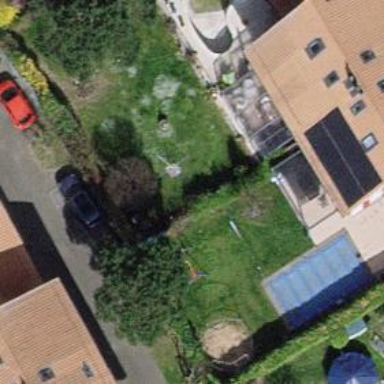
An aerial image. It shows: Garden surrounded by fence.